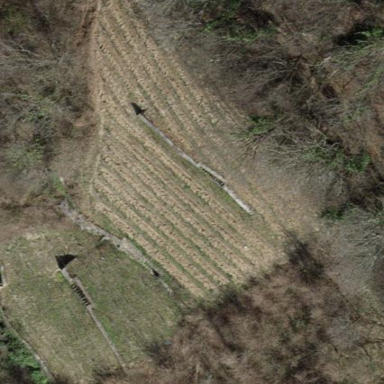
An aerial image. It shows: Vineyard.